Aerial crown-view tile of a tropical tree (Barro Colorado Island, Panama), acquired 20240813:
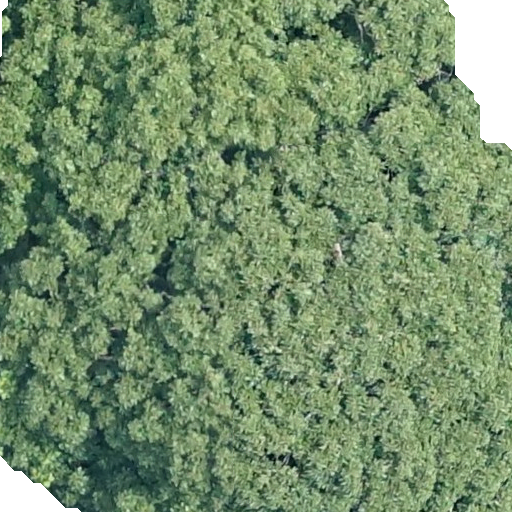
Species: Dipteryx oleifera
GBIF accepted scientific name: Dipteryx oleifera
Crown area: 504.009 m²